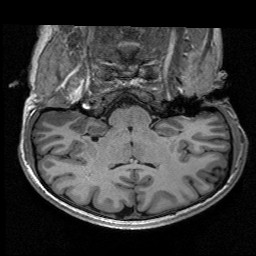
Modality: T1w
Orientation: sagittal
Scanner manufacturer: siemens
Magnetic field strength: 3 T
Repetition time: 2.53 s
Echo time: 0.00267 s